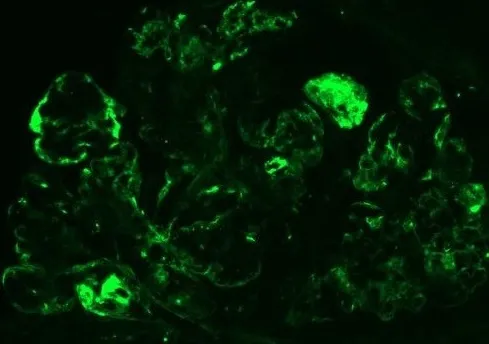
Immunofluorescence C3 studies (x200).
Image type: pathology (immunostaining)